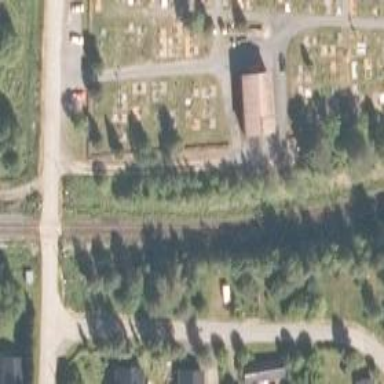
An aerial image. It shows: Railway with interlaced rails.